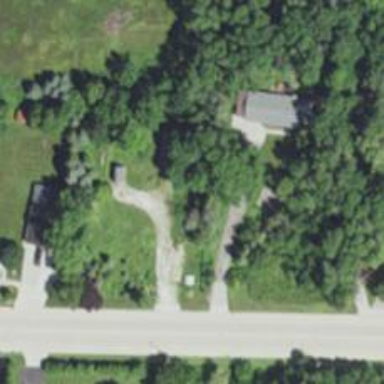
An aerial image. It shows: Driveway.